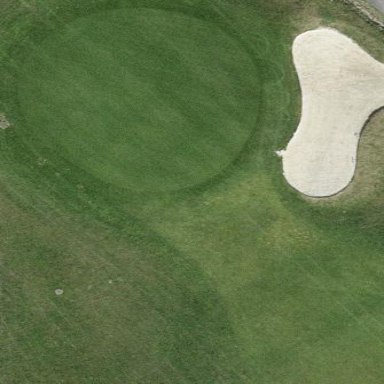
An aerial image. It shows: Golf green on natural ground surface.